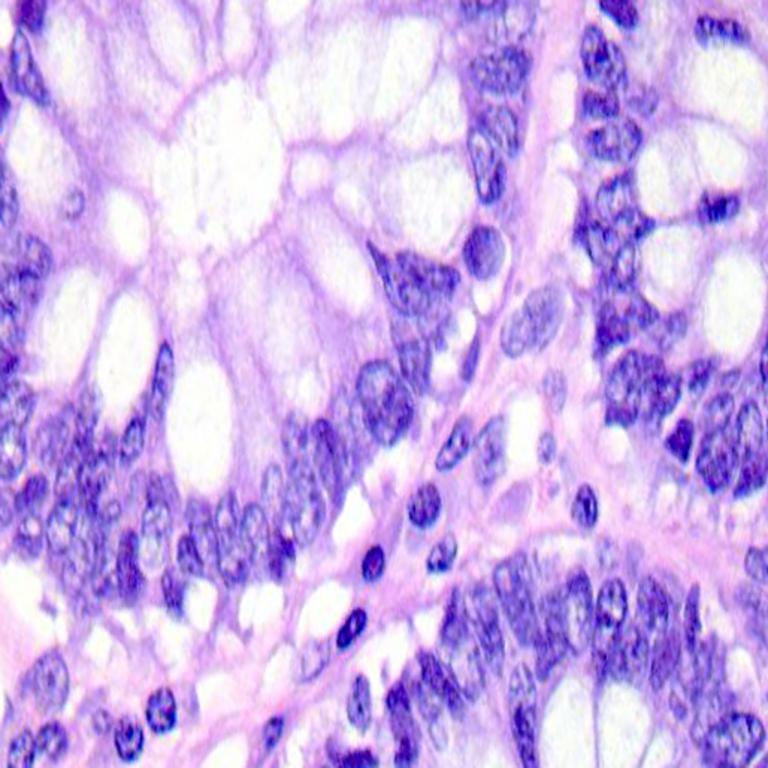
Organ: colon
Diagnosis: benign